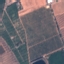
Label: PermanentCrop